Question: I've recently started using a private NuGet server to manage my organization's internal libraries. This means in order to step into our own code that is in a library, I need to disable "Enable Just My Code" in debugging options since we aren't referring to the projects directly any more. This is a pretty hefty MVC project that uses dynamic types and 'ExpandoObjects' in addition to 'ViewBag'. I get two 'RuntimeBinderExceptions' for every single use of a dynamic type... which is a lot. This appears to be normal behavior from what I've read. Normal it may be, but useful it is not.
My first thought was to disable this particular exeption in the Debug-> Exceptions dialog. The exception is not to be found there. I can't figure out any way to be able to step outside the projects referenced directly, without also opening myself up to these exceptions. (And all manner of other low-level framework exceptions that I don't want to hear about, but this is the biggest offender by far).
What's the best way to deal with this?
Edit: This is the problem. How do I stop this with "Enable Just My Code" disabled?

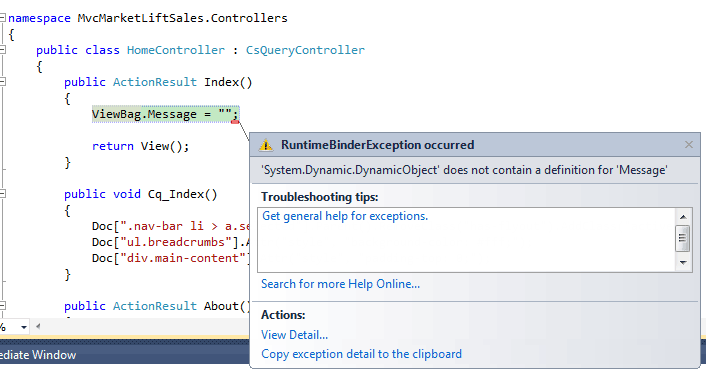
Answer: You can add additional "exception" names (existing in your own code or other libraries)...so long as you know the exception's fully qualified type name.
Managing Exception with the Debugger
<URL>
## In Visual Studio 2010
Via the 'Debug | Exceptions...' dialog.
<URL>
- 'Add''Common Language Runtime Exceptions''Microsoft.CSharp.RuntimeBinder.RuntimeBinderException'
<URL>
- 'Thrown''User-Handled'
---
## In Visual Studio 2017
Via the 'Debug | Windows | Exception Settings...' panel
<URL>
<URL>
-
<URL>
-